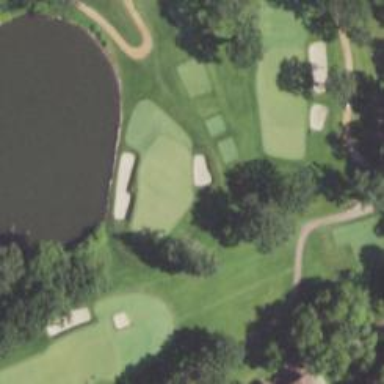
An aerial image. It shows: View of golf hole.